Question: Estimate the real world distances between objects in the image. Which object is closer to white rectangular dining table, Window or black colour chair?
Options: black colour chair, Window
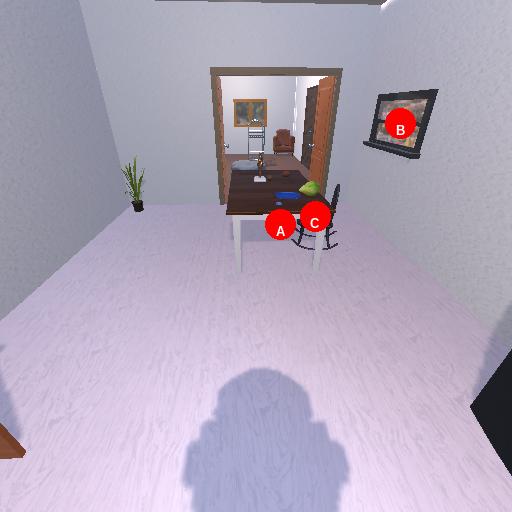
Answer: black colour chair